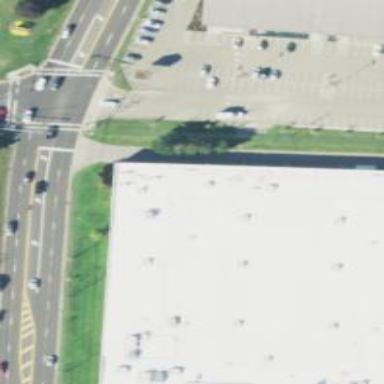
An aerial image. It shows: Supermarket.